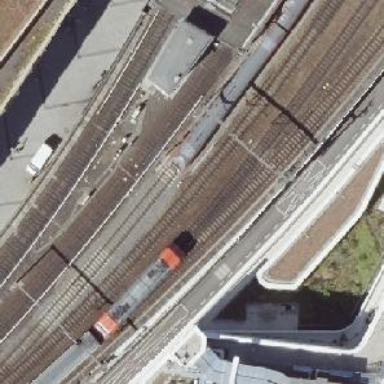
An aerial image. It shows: Viaduct bridge carrying electrified railway lines with contact lines.